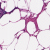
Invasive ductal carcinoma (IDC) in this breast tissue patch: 0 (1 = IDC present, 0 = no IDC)